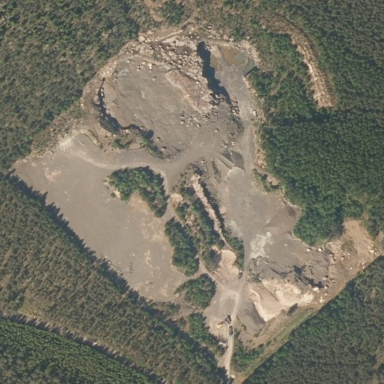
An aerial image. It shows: Quarry area.